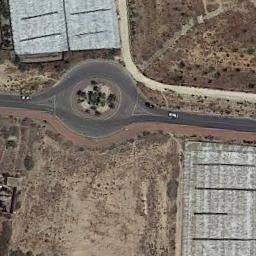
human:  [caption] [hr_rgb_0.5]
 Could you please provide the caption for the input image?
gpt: There are several moving vehicles on the road at the roundabout, Some buildings and a large desert around the roundabout .

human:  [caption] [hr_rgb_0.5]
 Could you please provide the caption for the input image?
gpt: The roundabout is on the bare land next to buildings .

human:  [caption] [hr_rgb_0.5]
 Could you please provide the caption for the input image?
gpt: The roundabout with two exits and entrances is in the wasteland and some buildings are next to the roundabout .

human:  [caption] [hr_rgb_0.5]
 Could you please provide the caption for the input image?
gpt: There are many trees around the roundabout .

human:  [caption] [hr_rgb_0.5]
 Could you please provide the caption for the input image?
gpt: There are brown lawns around the roundabout .